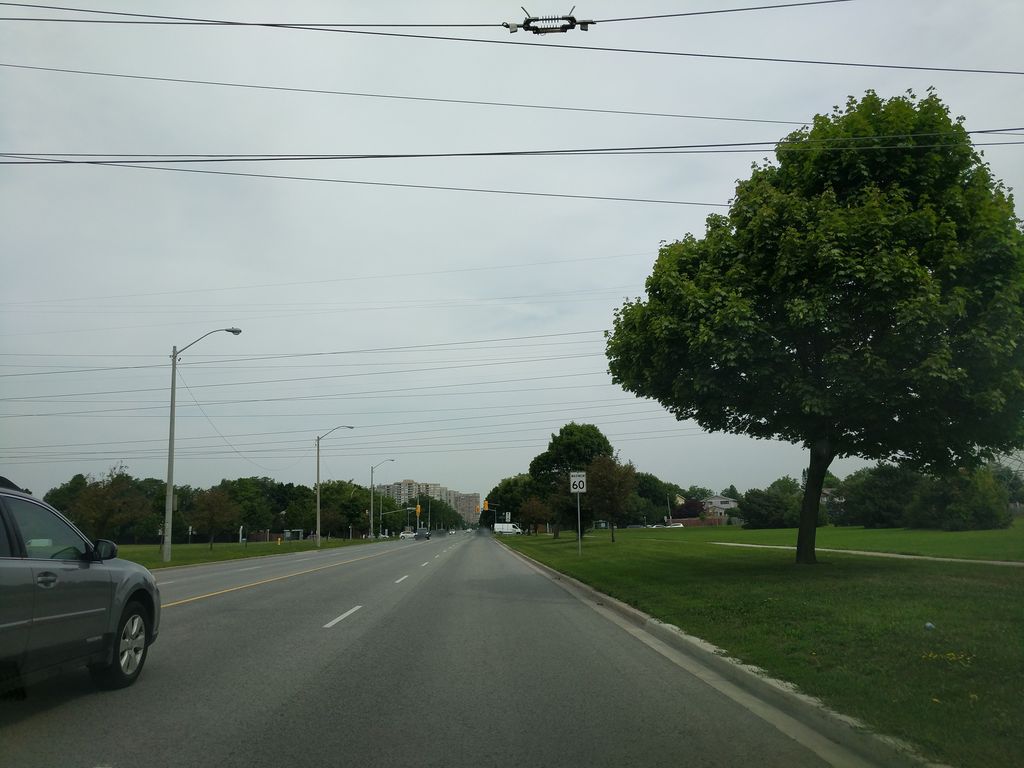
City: toronto